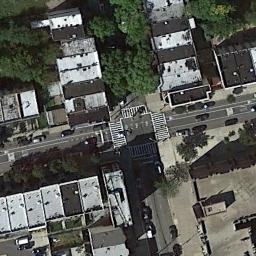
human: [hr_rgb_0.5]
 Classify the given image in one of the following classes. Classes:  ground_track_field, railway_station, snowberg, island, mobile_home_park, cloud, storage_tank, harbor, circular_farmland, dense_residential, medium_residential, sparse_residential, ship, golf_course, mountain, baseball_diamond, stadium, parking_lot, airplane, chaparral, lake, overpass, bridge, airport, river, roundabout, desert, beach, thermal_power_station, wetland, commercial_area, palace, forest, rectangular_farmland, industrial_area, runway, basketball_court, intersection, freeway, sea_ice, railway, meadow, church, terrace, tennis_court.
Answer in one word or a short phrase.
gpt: intersection